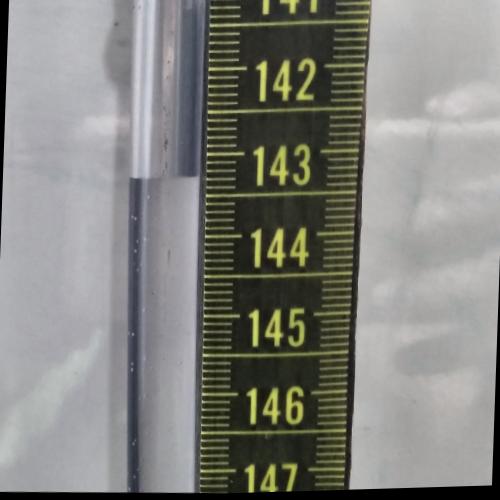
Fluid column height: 143.3 cm